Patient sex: M
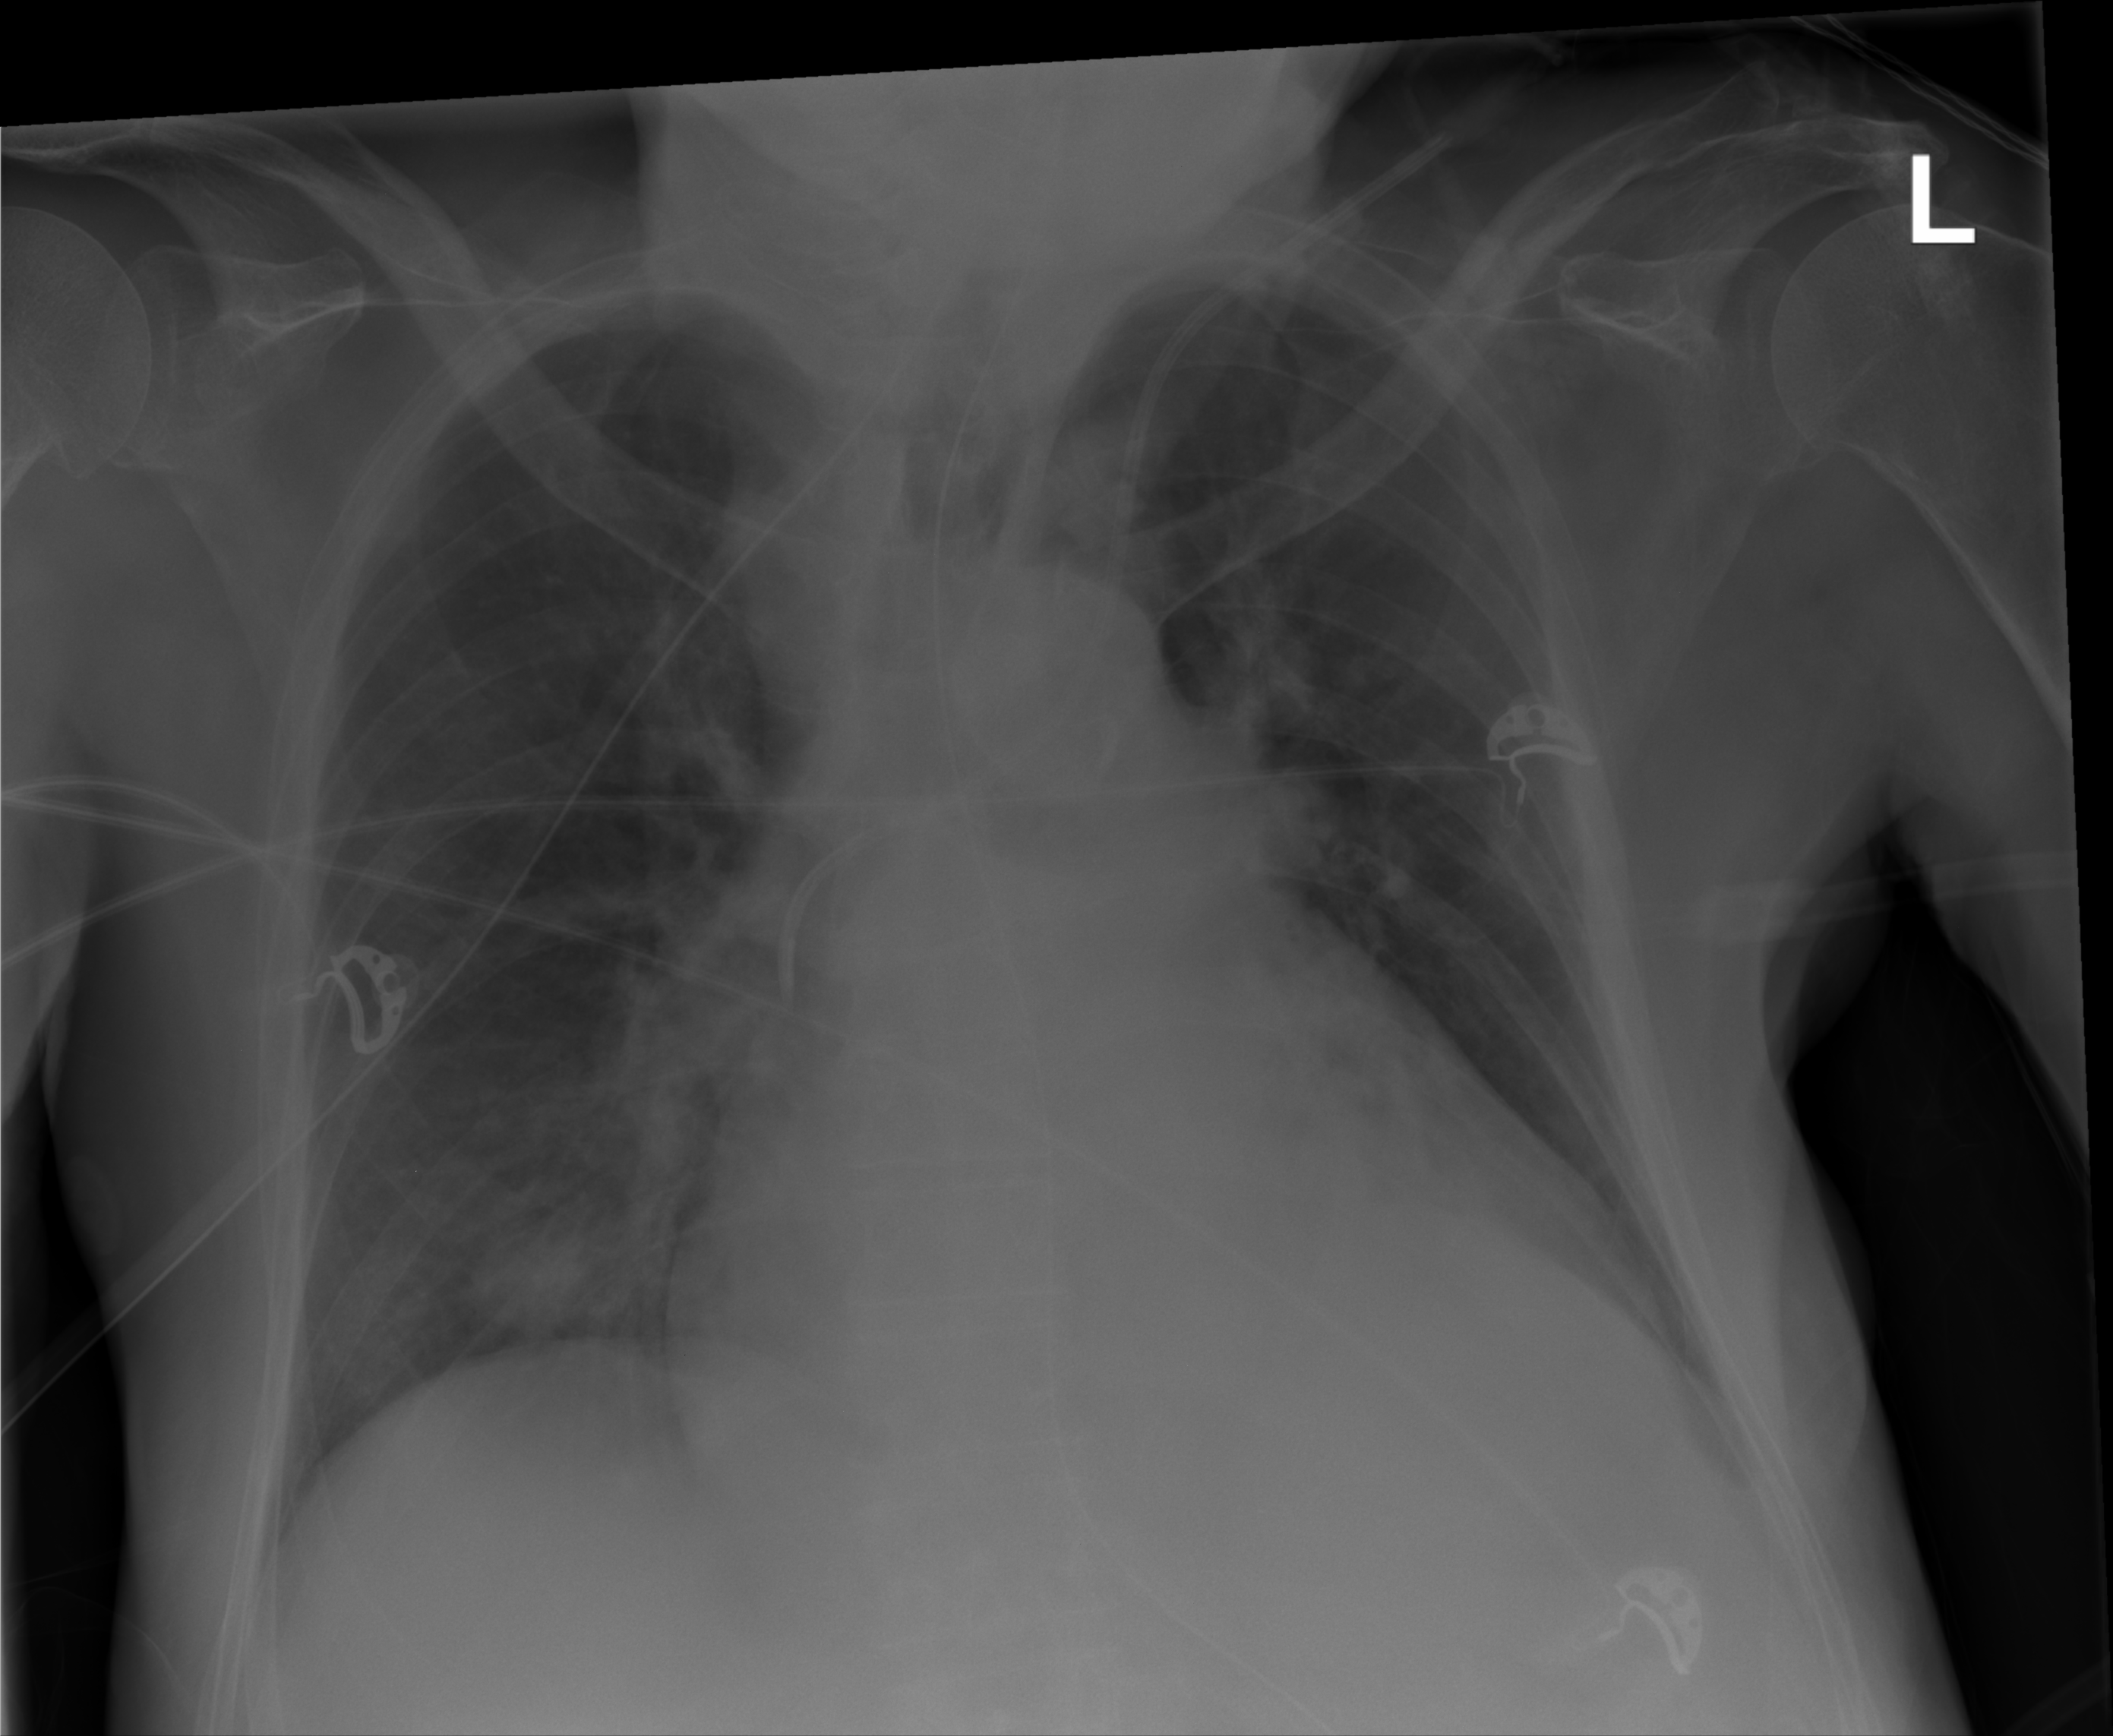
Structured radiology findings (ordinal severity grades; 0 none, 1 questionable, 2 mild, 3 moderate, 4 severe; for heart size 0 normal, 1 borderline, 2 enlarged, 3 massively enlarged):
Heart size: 2
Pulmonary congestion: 0
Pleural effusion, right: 0
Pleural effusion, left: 0
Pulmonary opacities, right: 2
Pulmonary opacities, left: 2
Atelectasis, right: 2
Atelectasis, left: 2